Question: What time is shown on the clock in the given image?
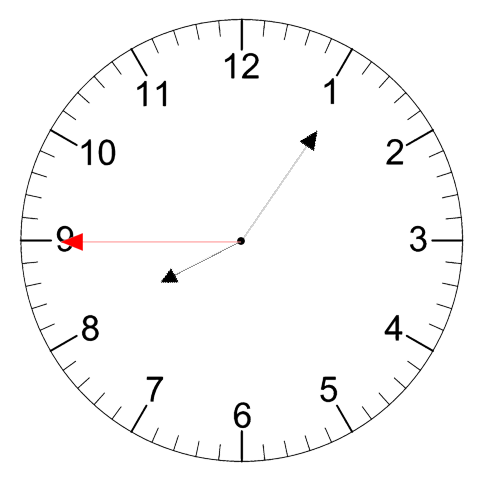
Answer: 08:05:45